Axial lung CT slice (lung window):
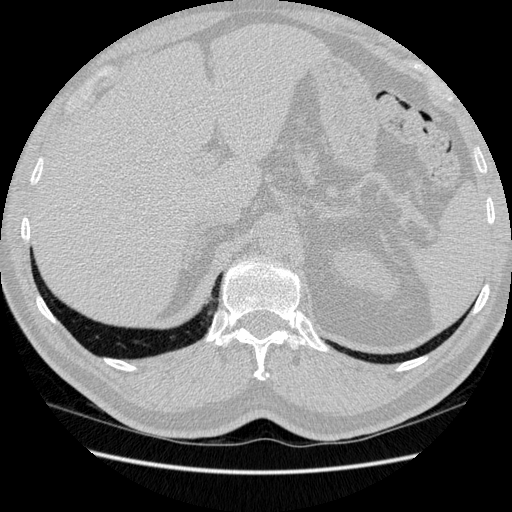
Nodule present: no